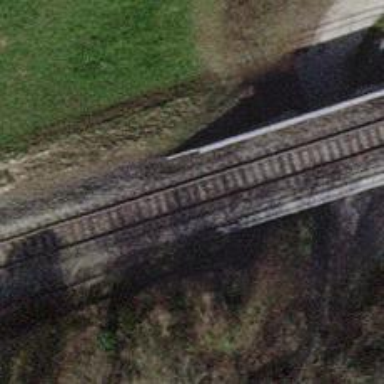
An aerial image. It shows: Single-track railway bridge with electrified contact line.